Field crop: tomato
Growth stage: 2
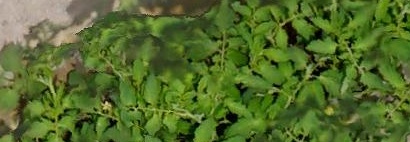
Species: tomato